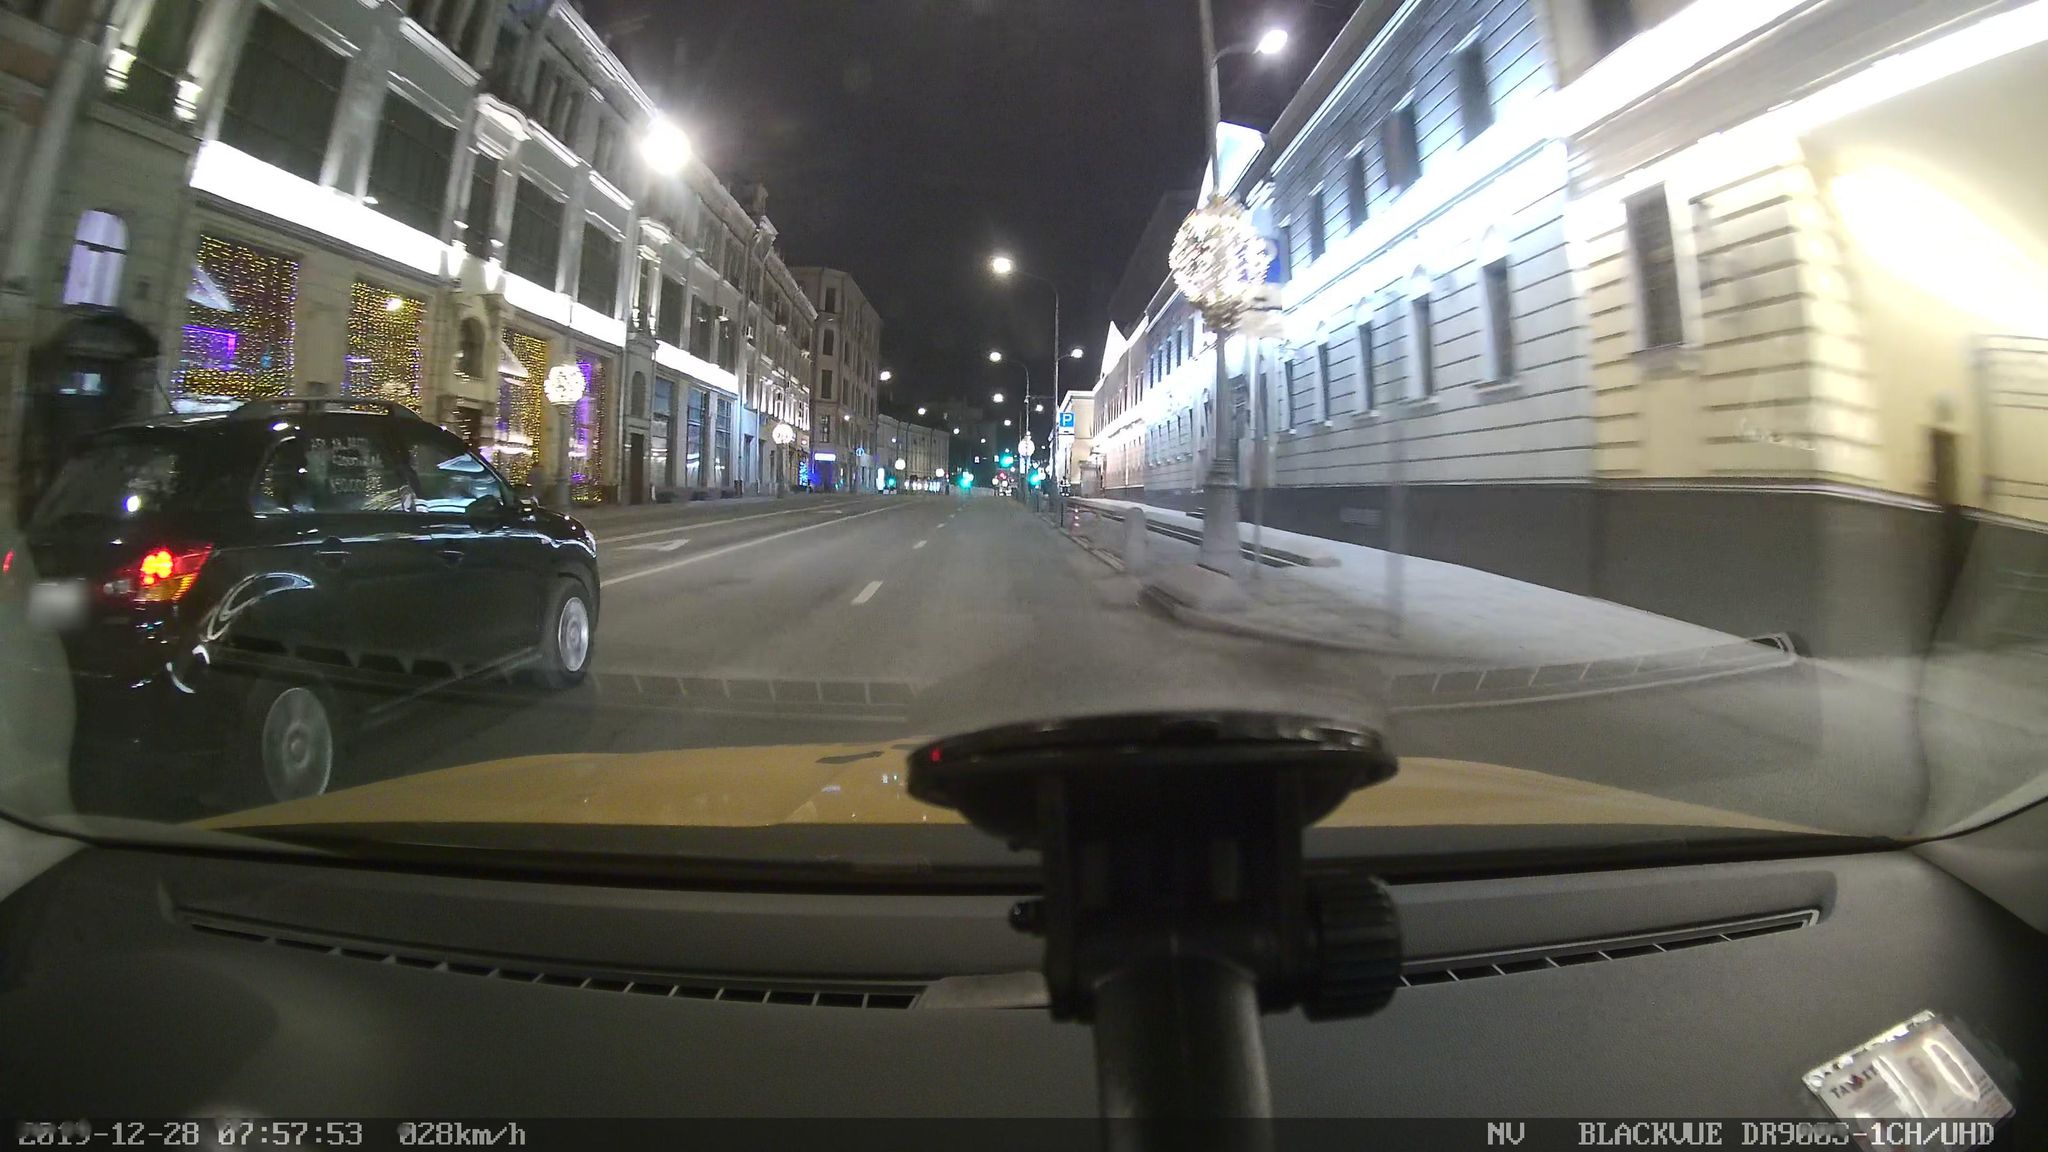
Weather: clear
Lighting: night
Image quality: slightly poor
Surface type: driving surface
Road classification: secondary
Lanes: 4
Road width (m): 5
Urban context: urban centre
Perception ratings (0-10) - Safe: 4.1, Lively: 2.1, Beautiful: 4.54, Boring: 4.51, Depressing: 3.02, Wealthy: 2.35